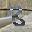
Label: 8